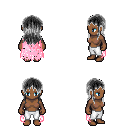
a pixel art fantasy rpg character, female body template, human, dark skin, pink tattered cape, white pants, gray unkempt hairstyle, four views (front, back, left, right), 2x2 character sprite sheet, small pixel art, hard edges, no anti-aliasing